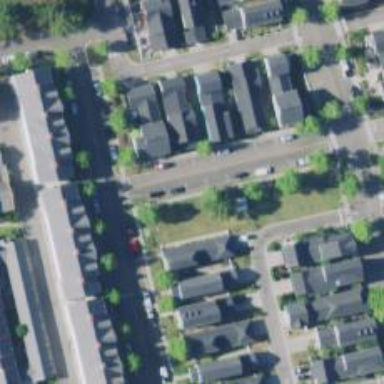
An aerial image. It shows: Charming neighbourhood.